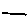
Label: line